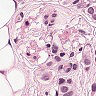
Metastatic tissue present: yes